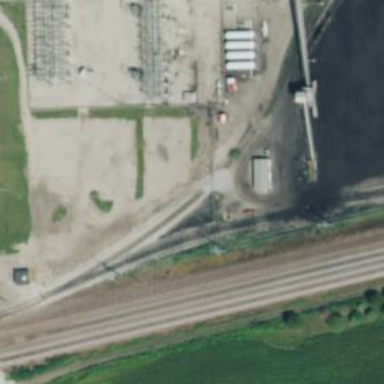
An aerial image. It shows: Rail spur service.